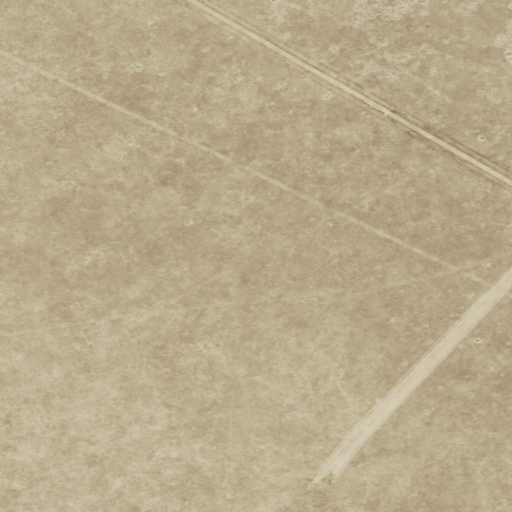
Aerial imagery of plain(s) in Wyoming named Johnson Flat containing only shrub